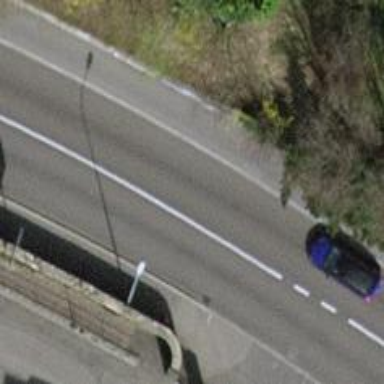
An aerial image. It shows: Secondary road with asphalt surface. There's cycle track on the left side of the road.